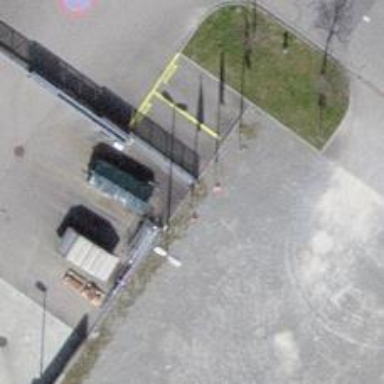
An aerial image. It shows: Wall barrier.